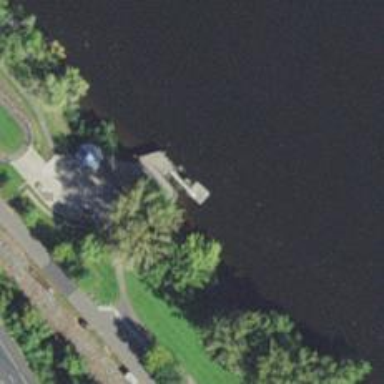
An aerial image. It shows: Commercial mooring pier.